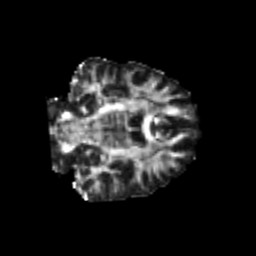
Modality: FA
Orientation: coronal
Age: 23
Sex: female
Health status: healthy
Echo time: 0.074 s